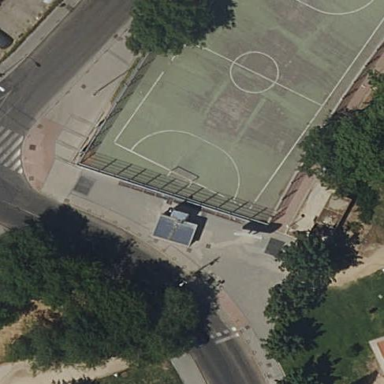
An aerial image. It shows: Handball pitch for leisure sports on the land.